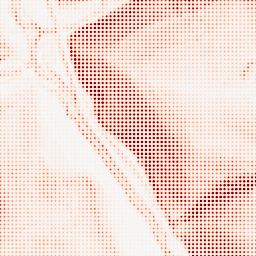
Category: morphological
Decomposition family: morphological_square
Decomposition parameters: operation: gradient
size: 5
Upsampling method: sinc_hamming
Upsampling parameters: scale: 8
kernel_size: 4
Upsampling scale: 8